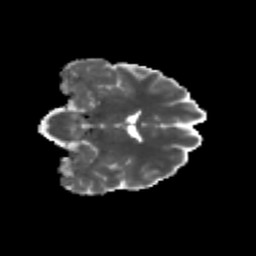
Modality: MD
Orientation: coronal
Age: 24
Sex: male
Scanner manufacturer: siemens
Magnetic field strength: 3 T
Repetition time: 3.5 s
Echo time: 0.113 s